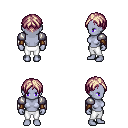
a pixel art fantasy rpg character, female body template, dark elf, purple skin, steel arm armor, white pants, white blonde parted hairstyle, cloth bracers, four views (front, back, left, right), 2x2 character sprite sheet, small pixel art, hard edges, no anti-aliasing